Question: I build a solution that contains two projects, one for the UI and another for the Data model

I added a reference to the DataModel in the UI project, and it allows me to work with the model without compiling errors, but when I execute, it throws an error saying that there's no connection string.
The question is, do I have to copy the connection string used in the DataModel solution to the UI project?
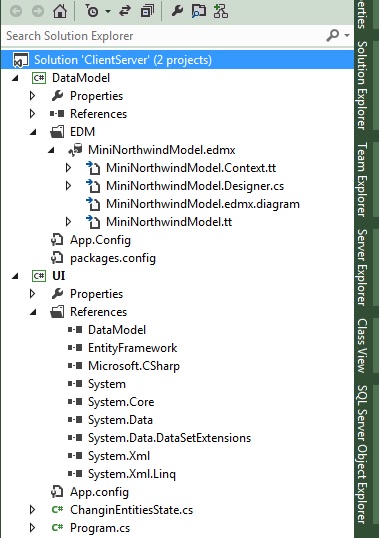
Answer: The simple answer would be yes, you need to copy the connection string: The only app.config that is used is the one retrieved from the project you execute, because an application only one configuration file.
There are some other things you could do:
- -